Question: I am building a screen that will have a tutorial article, and is obviously going to be longer than just one screen. Here is a screen shot of what I am building:

This is a first page like this I ever built, so I am not sure how to enable scrolling. So far I just typed the text into the labels by hand, and had to remember the shade of blue that I used for the heading, but this feels like an incredibly wrong approach in this case.
How do I make the page scroll for me so I can add more labels, and how do I create a universal style for the labels and the headings?
Thank you!
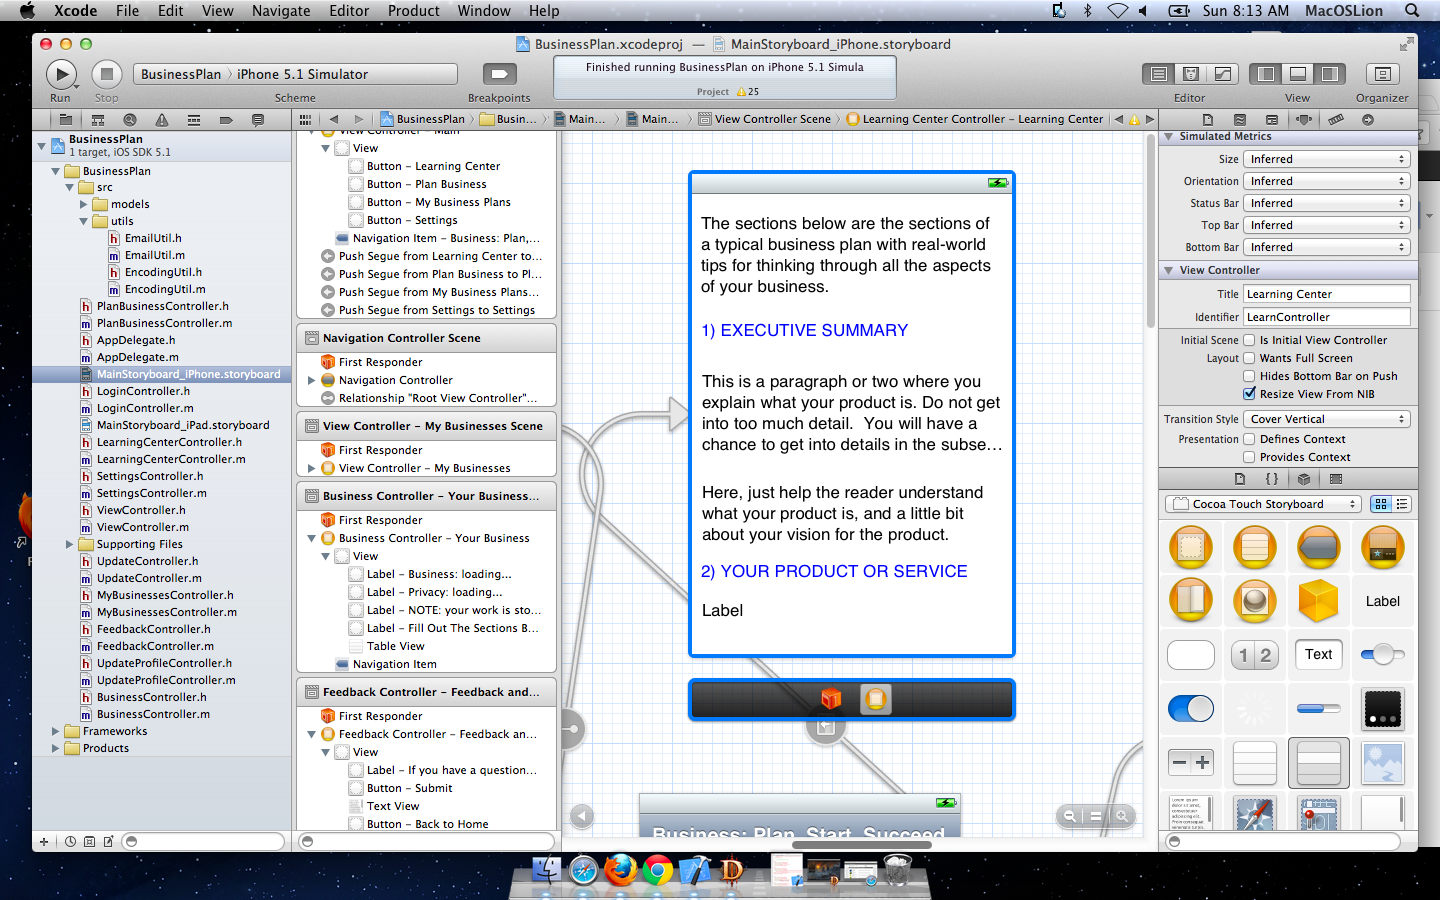
Answer: You could create your article as HTML with CSS for formatting and then make the view that contains it a 'UIWebView'.
Example:
'''
NSString *filePath = [[NSBundle mainBundle] pathForResource:@"Layout" ofType:@"html"];
[self.webView loadRequest:[NSURLRequest requestWithURL:[NSURL fileURLWithPath:filePath]]];
'''